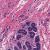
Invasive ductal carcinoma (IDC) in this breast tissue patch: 0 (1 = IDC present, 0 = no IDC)